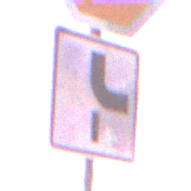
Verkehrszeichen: VerlaufVorfahrtsstrasse10
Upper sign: Stop
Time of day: SunriseSunset
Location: Outdoor (Urban)
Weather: PartlyCloudy
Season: NotSpecified
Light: Natural